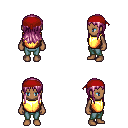
a pixel art fantasy rpg character, female body template, human, dark skin, gold chest armor, teal pants, pink unkempt hairstyle, red bandana, four views (front, back, left, right), 2x2 character sprite sheet, small pixel art, hard edges, no anti-aliasing